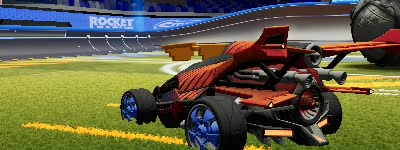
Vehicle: aftershock